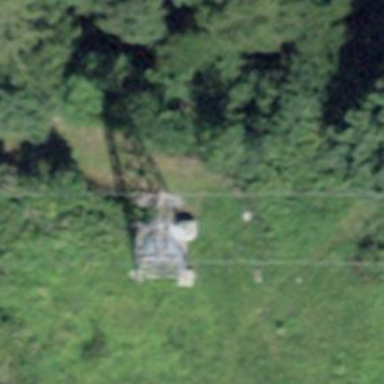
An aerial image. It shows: Pylon used for aerialway.